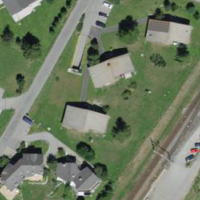
EUNIS habitat code: 55
Species observed at this site:
Carduelis carduelis
Campanula glomerata
Heracleum sphondylium